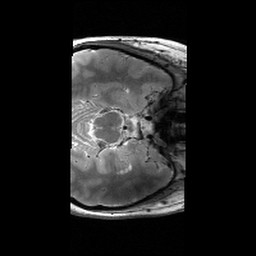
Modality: T2w
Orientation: axial
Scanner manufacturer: siemens
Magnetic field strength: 6.98 T
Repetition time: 5.65 s
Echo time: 0.044 s